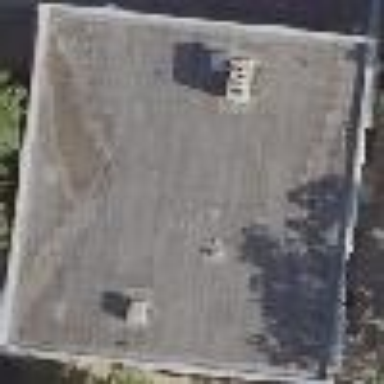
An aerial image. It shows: School building.